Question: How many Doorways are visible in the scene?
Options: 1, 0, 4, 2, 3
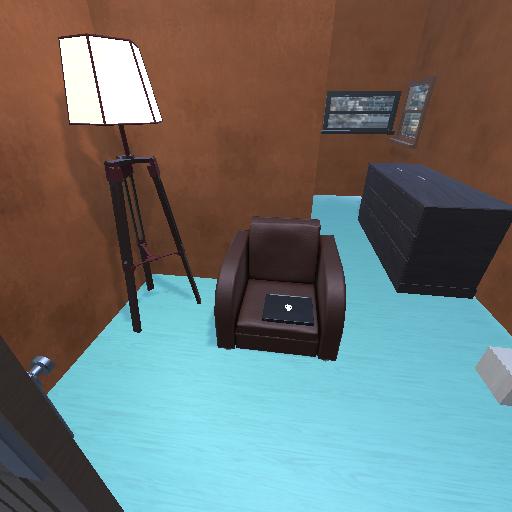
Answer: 1